Aerial crown-view tile of a tropical tree (Barro Colorado Island, Panama), acquired 20250414:
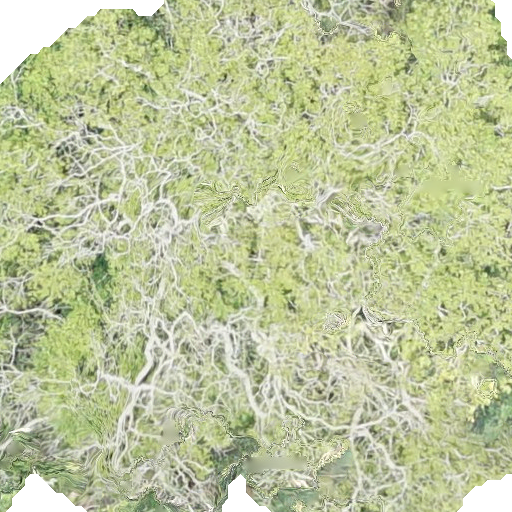
Species: Dipteryx oleifera
GBIF accepted scientific name: Dipteryx oleifera
Crown area: 510.678 m²